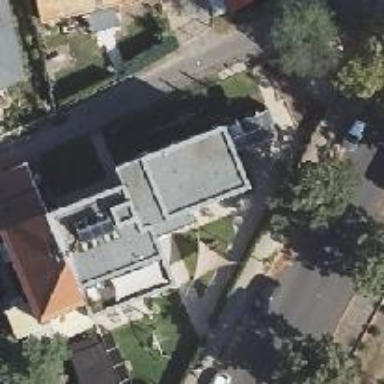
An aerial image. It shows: Kindergarten building.